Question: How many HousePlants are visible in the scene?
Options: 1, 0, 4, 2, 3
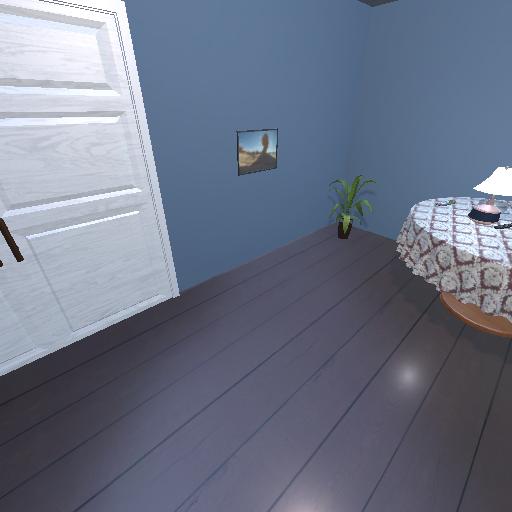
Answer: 1